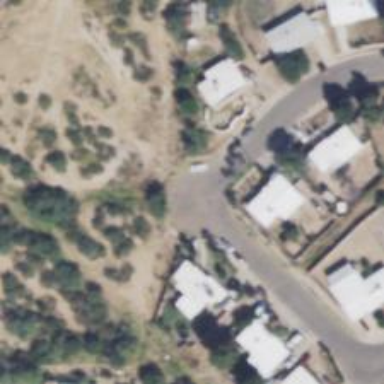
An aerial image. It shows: Residential road.